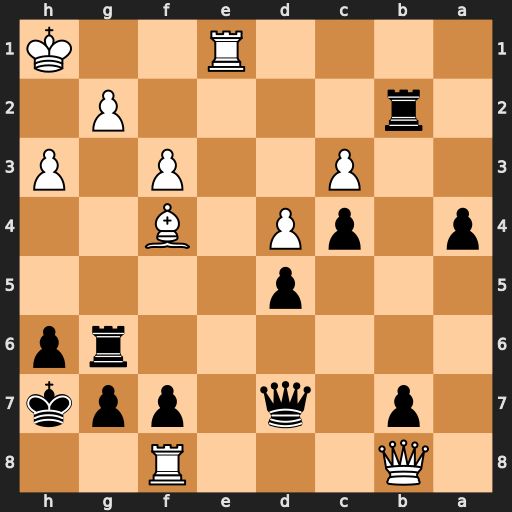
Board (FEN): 1Q3R2/1p1q1ppk/6rp/3p4/p1pP1B2/2P2P1P/1r4P1/4R2K
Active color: b
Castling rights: -
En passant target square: -
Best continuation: Rgxg2 Rh8+ Kg6 Qd6+ Qxd6